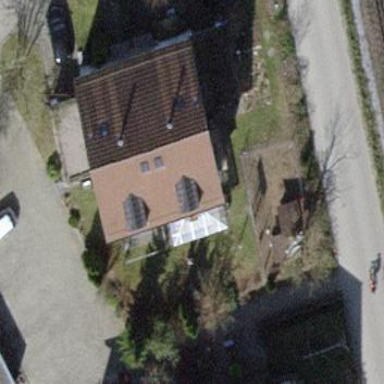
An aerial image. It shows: Semidetached house with gabled roof.